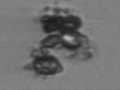
Label: Thalassiosira_TAG_external_detritus